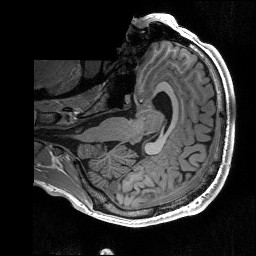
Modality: T1w
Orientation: axial
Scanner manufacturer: siemens
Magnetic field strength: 3 T
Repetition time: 2.53 s
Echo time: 0.00267 s